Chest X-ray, PA view. Patient: 59 years old, sex F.
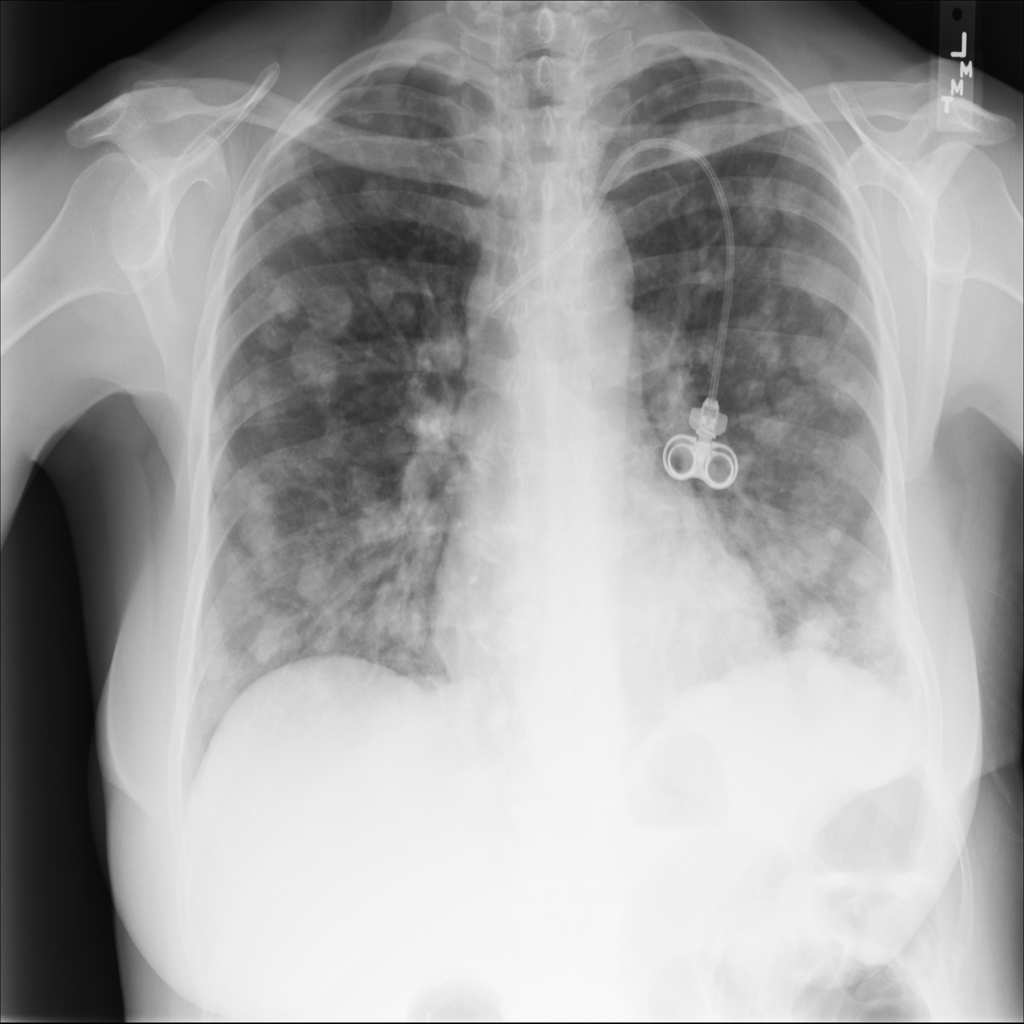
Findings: Mass